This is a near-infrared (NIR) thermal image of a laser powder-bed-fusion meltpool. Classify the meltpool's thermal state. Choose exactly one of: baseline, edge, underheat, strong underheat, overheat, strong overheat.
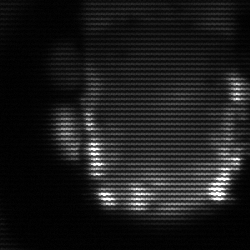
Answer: baseline